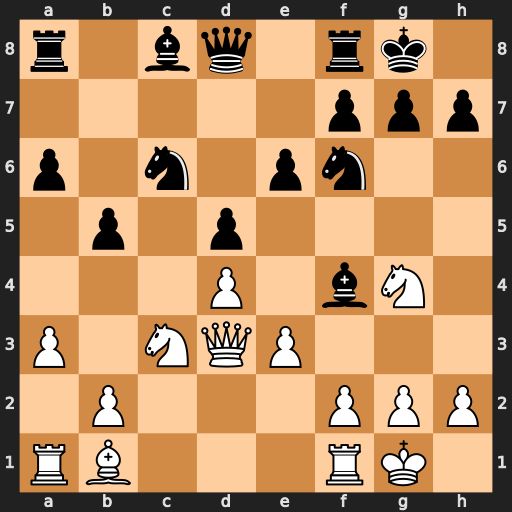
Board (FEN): r1bq1rk1/5ppp/p1n1pn2/1p1p4/3P1bN1/P1NQP3/1P3PPP/RB3RK1
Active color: w
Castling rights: -
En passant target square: -
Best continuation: Nxf6+ gxf6 Qxh7#